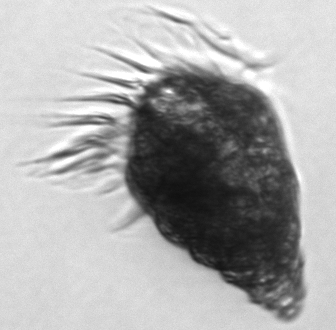
Label: Laboea_strobila